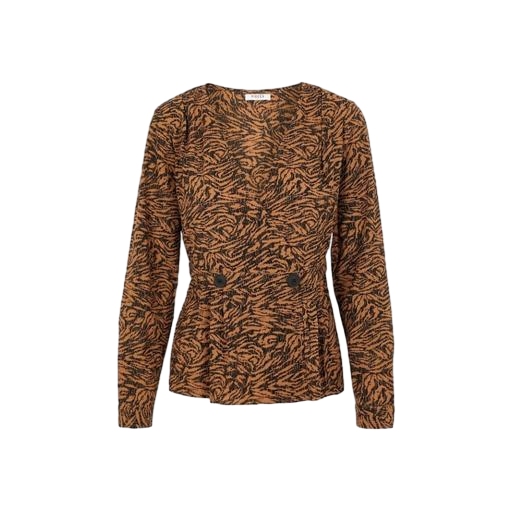
multicolor vero moda rust high neck blouse, animal printed shirt, naya animal-print blouse, white background